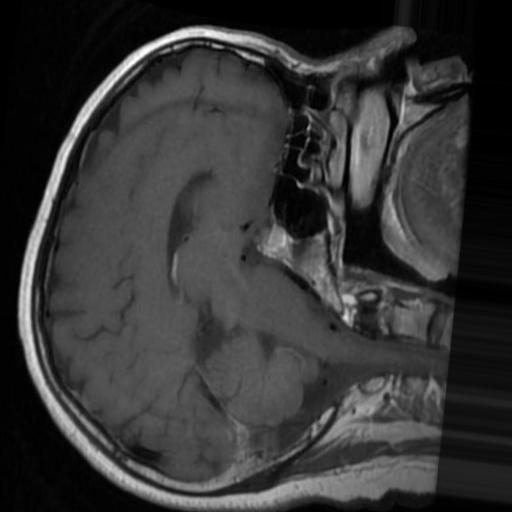
Label: brain_tumor